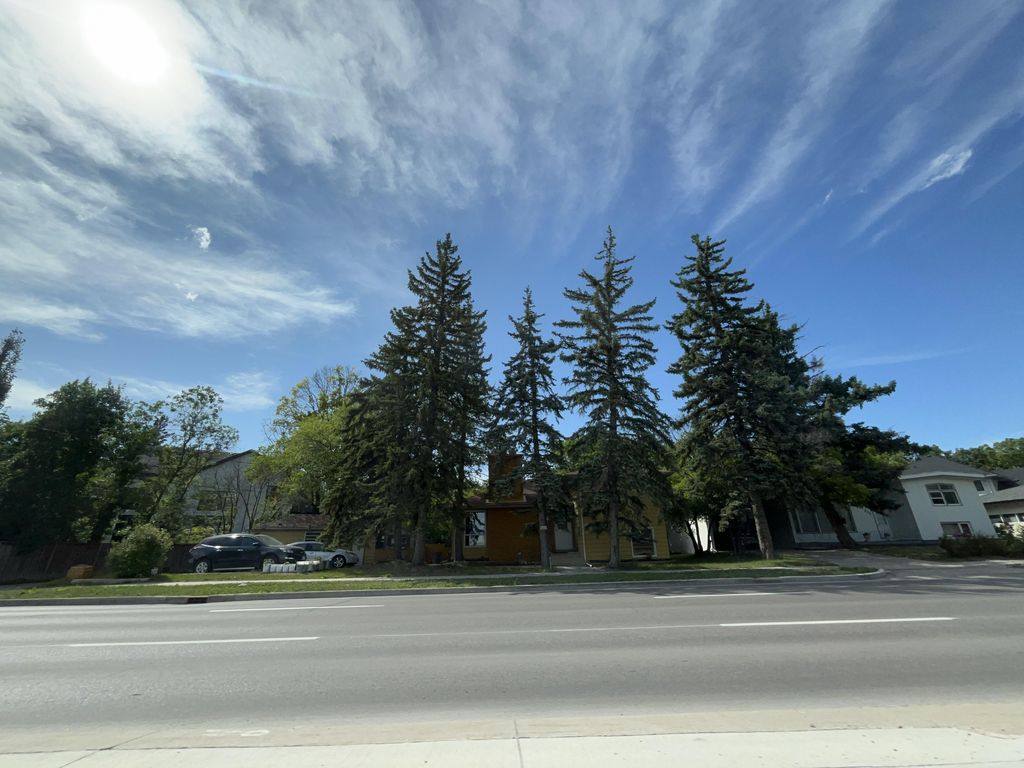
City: winnipeg